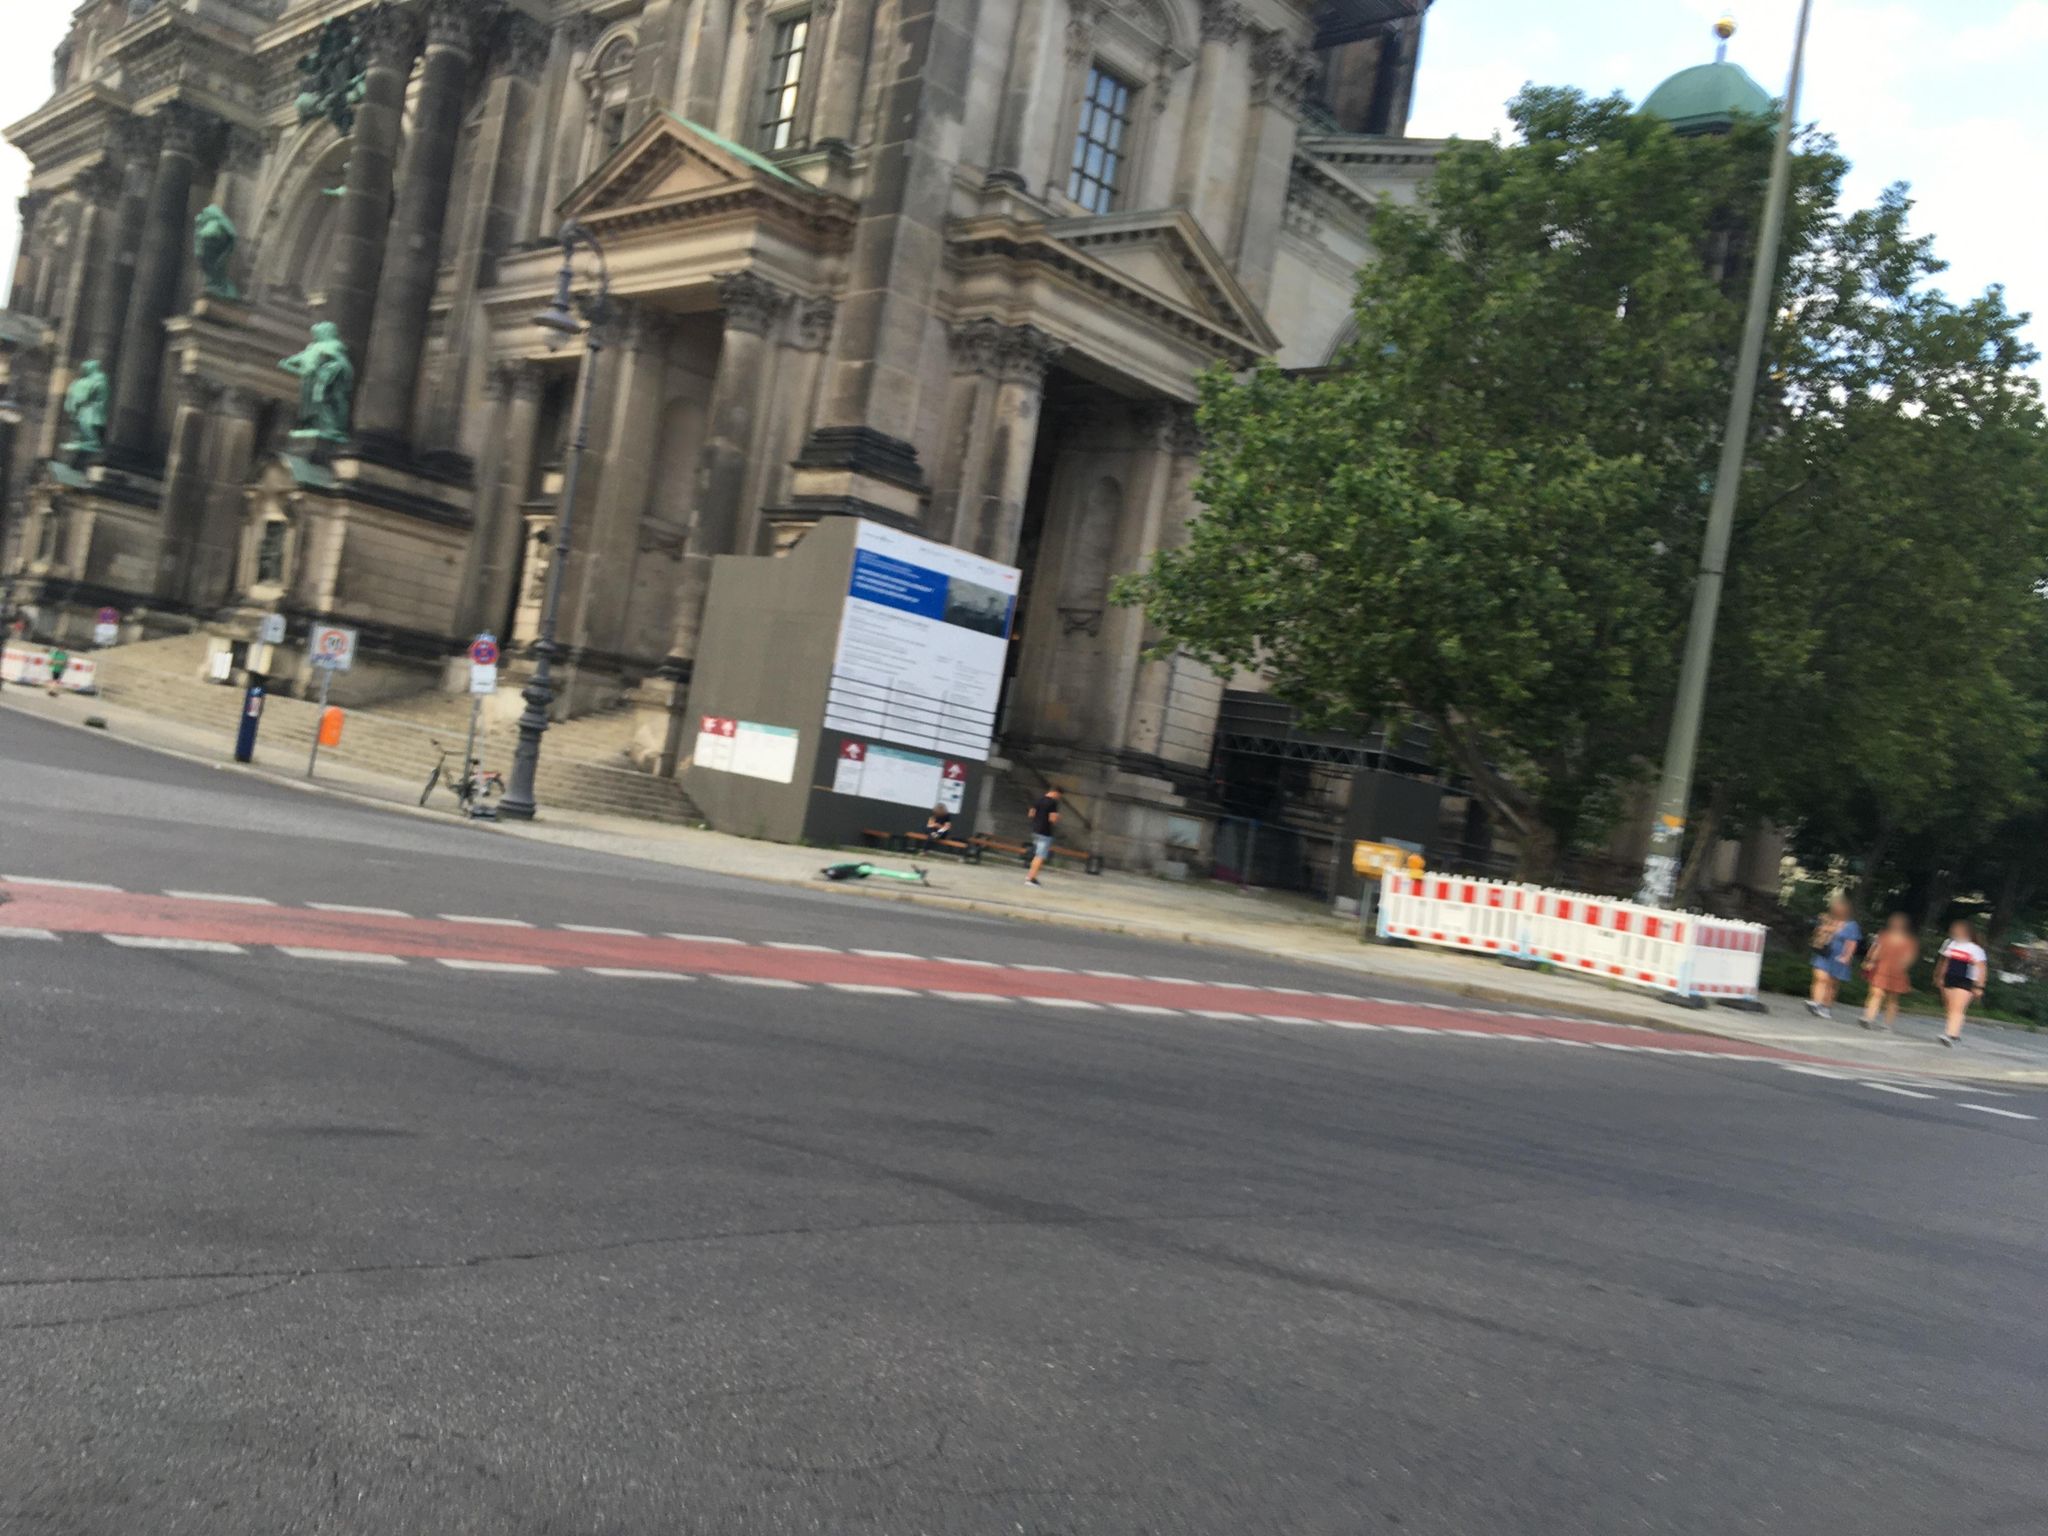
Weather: clear
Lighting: day
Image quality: good
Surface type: walking surface
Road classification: primary
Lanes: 2
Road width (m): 10
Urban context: urban centre
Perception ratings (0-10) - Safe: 5.21, Lively: 4.09, Beautiful: 4.09, Boring: 3.03, Depressing: 1.62, Wealthy: 6.82